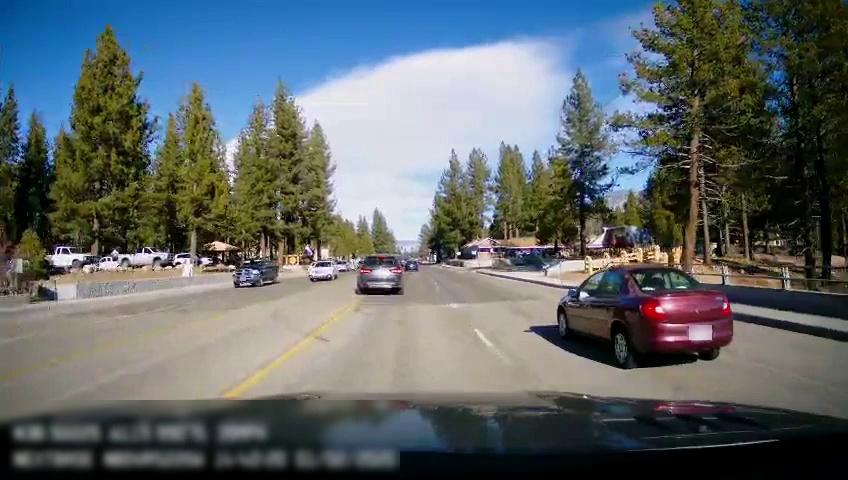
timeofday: Day
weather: Sunny
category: Drivable Space
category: Vehicles | Car
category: Vehicles | SUV
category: Vehicles | Truck
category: Vehicles | SUV
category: Vehicles | Car
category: Vehicles | SUV
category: Vehicles | SUV
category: Vehicles | Truck
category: Vehicles | Car
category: Vehicles | Car
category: Lanes | Opposite Lane
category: Lanes | Current Lane
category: Lanes | Current Lane